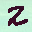
Label: 2